Field crop: maize
Growth stage: 2
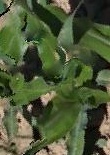
Species: maize